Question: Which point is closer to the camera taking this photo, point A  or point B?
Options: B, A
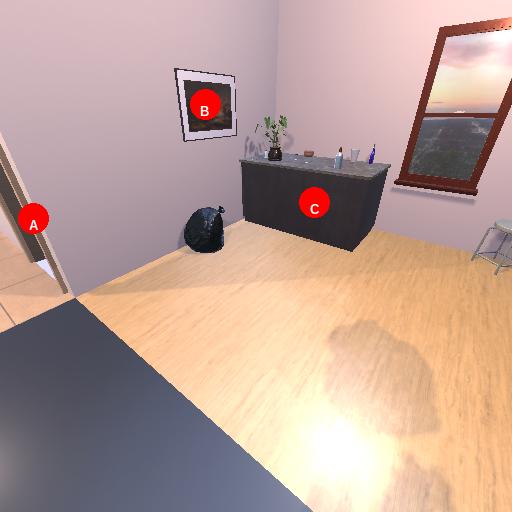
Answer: B